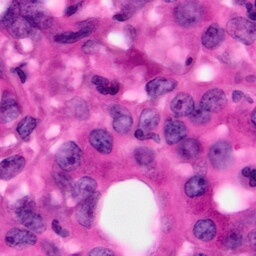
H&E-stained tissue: Pancreatic